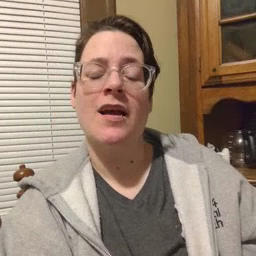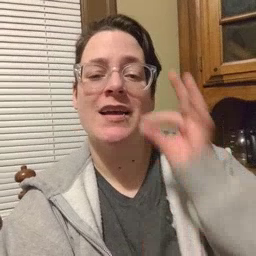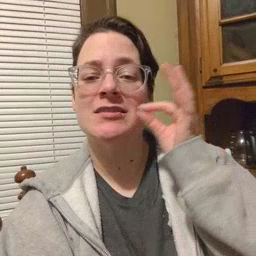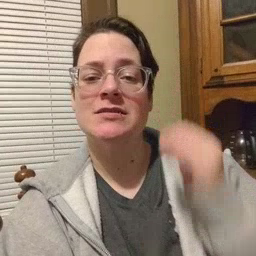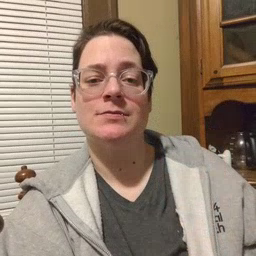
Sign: cat